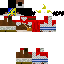
A female skeleton skin with dark skin, wearing brown helmet dressed in a red hoodie and red pants, featuring a closed mouth.